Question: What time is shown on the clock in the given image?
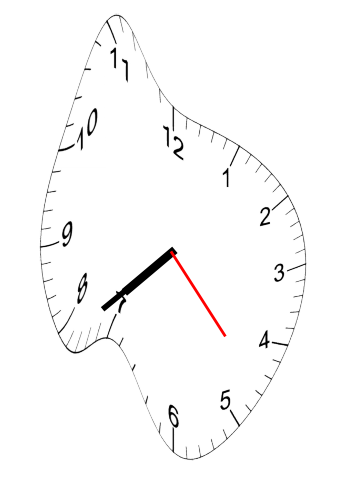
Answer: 07:38:23